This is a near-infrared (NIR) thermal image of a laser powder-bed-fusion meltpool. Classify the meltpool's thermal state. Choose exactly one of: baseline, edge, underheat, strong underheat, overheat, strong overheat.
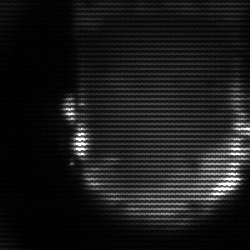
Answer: baseline